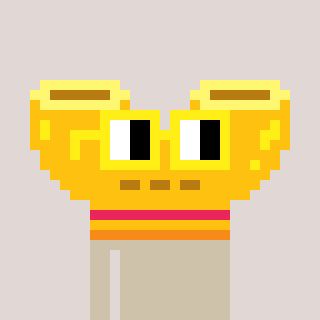
a pixel art character with square yellow glasses, a macaroni-shaped head and a bege-colored body on a warm background